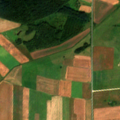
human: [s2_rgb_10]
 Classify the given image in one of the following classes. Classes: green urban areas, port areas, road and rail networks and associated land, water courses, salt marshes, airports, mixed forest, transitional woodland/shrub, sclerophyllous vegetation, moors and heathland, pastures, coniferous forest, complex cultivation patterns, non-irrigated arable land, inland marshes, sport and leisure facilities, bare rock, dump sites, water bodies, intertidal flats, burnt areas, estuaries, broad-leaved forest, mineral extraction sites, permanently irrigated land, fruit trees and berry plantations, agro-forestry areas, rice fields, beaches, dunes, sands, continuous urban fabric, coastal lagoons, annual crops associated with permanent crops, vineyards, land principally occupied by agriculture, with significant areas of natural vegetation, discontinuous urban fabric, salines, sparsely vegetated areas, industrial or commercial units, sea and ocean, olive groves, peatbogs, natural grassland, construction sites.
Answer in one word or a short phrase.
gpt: non-irrigated arable land, complex cultivation patterns, coniferous forest